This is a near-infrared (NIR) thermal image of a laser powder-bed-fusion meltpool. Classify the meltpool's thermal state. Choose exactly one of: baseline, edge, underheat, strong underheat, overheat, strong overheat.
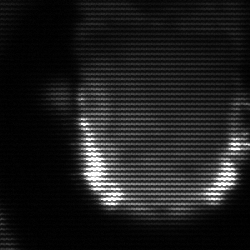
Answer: baseline